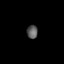
Tissue: lung
Cell type: Epithelial cells
Senescence score: 0.1758
Nuclear area (px): 144
Mean DAPI intensity: 90.125